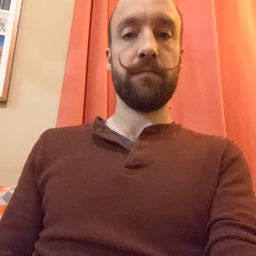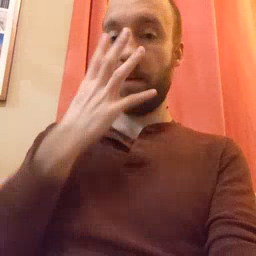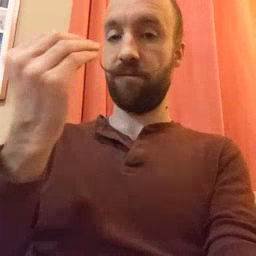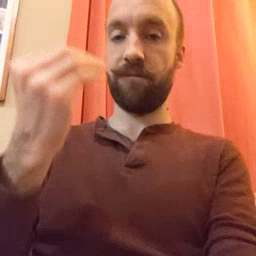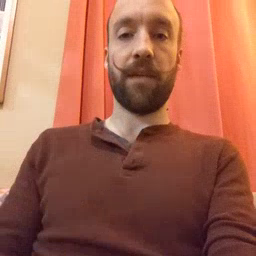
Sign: wolf